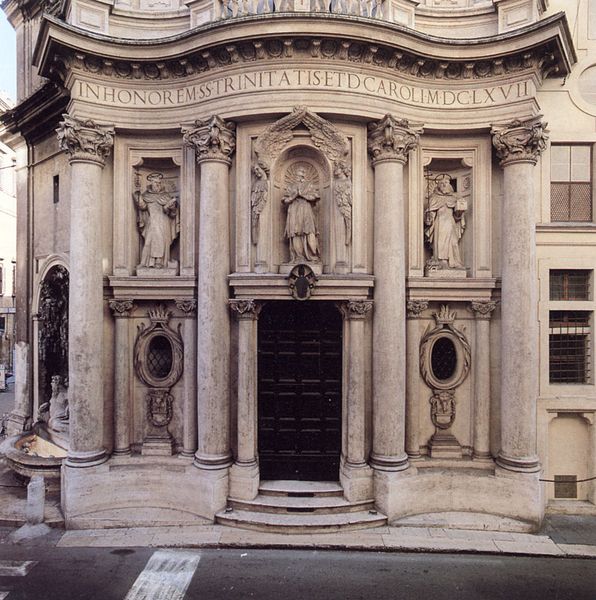
Titel: S. Carlo alle Quattro Fontane in Rom
Künstler: Francesco Borromini
Standort: Rom, S. Carlo alle Quattro Fontane (EU - I - Latium)
Schlagwörter: fenster, straße, säule, säulen, tür, gebäude, ornament, kirche, figur, engel, treppe, inschrift, ornamente, eingang, heilige, latein, treooe